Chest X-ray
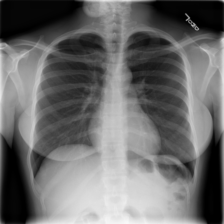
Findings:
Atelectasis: negative
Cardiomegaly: negative
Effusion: negative
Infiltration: positive
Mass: negative
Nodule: negative
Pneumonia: negative
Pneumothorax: negative
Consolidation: negative
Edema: negative
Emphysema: negative
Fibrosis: negative
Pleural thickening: negative
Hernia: negative